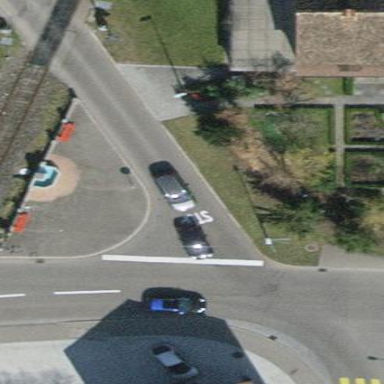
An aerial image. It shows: Pedestrian road.